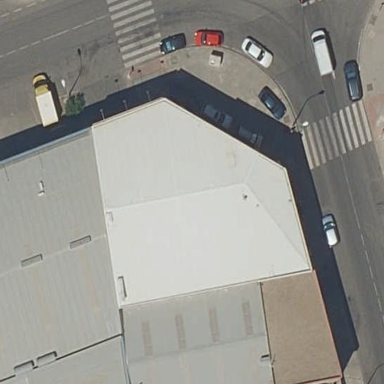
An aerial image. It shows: Industrial building.